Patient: sex M, age 65
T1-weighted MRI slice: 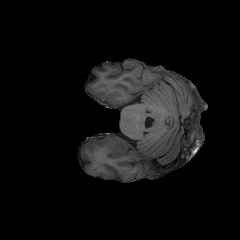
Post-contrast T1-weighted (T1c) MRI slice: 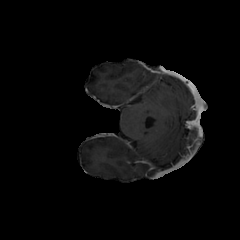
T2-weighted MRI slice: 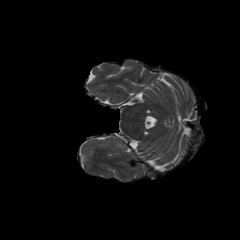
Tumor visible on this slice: yes
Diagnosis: Glioblastoma, IDH-wildtype
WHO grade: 4